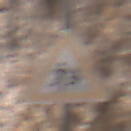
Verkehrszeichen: KinderLinks
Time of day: Midday
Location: Outdoor (Urban)
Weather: PartlyCloudy
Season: NotSpecified
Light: Natural